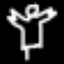
Label: angel